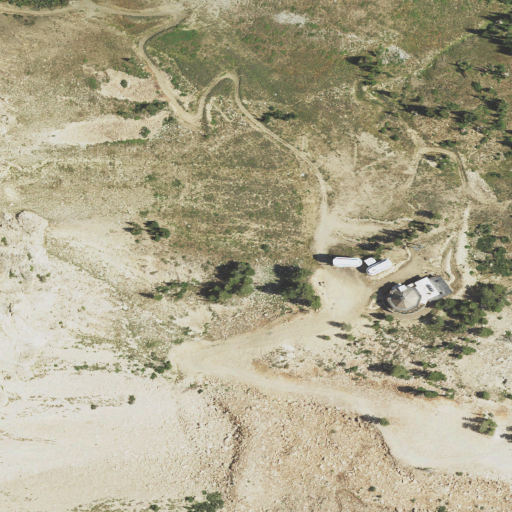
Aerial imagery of ridge(s) in Utah named John Paul Ridge containing shrub, grassland, deciduous forest, evergreen forest, and low intensity development